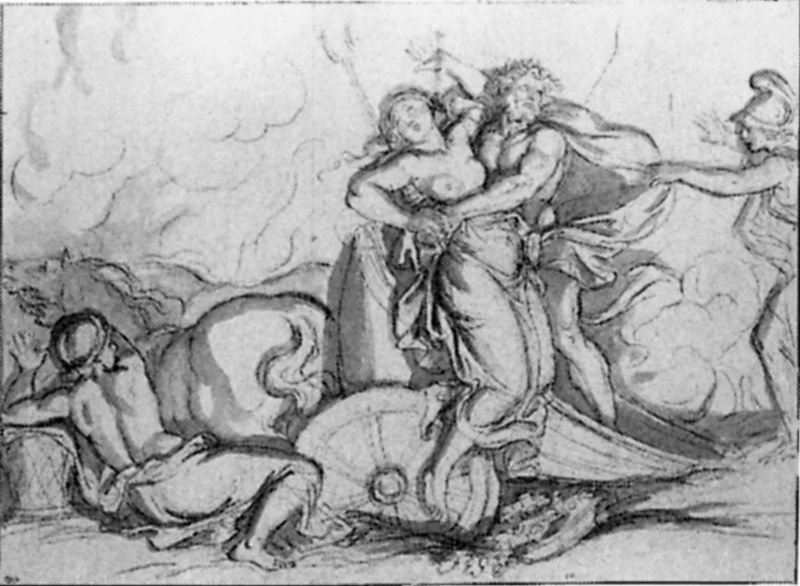
Titel: Entführung Proserpinas
Künstler: Charles Le Brun
Institution: Paris, Musée du Louvre
Schlagwörter: akt, himmel, kampf, mann, umhang, weiß, wolken, frauen, frau, männer, rücken, schwarz, zeichnung, blick, tuch, wolke, bart, qualm, rauch, mantel, boot, pferd, brüste, füße, papier, umarmung, grafik, rad, wagen, sturm, soldaten, muskeln, tusche, jungfrau, raub, helm, mythologie, göttin, trommel, götter, zeus, griechisch, fall, entführung, streitwagen, athene, minerva, gaul, hades, pluto, neptun, persephone, poseidon, proserpina, triton, sabinerinnen, sabinerin, zweizacke, sabinerinne3n3, minverca